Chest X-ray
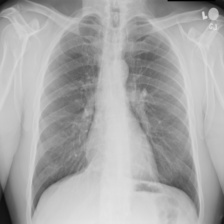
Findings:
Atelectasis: negative
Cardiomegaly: negative
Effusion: negative
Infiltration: negative
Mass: negative
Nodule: negative
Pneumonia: negative
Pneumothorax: negative
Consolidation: negative
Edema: negative
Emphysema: negative
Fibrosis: negative
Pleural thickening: negative
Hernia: negative